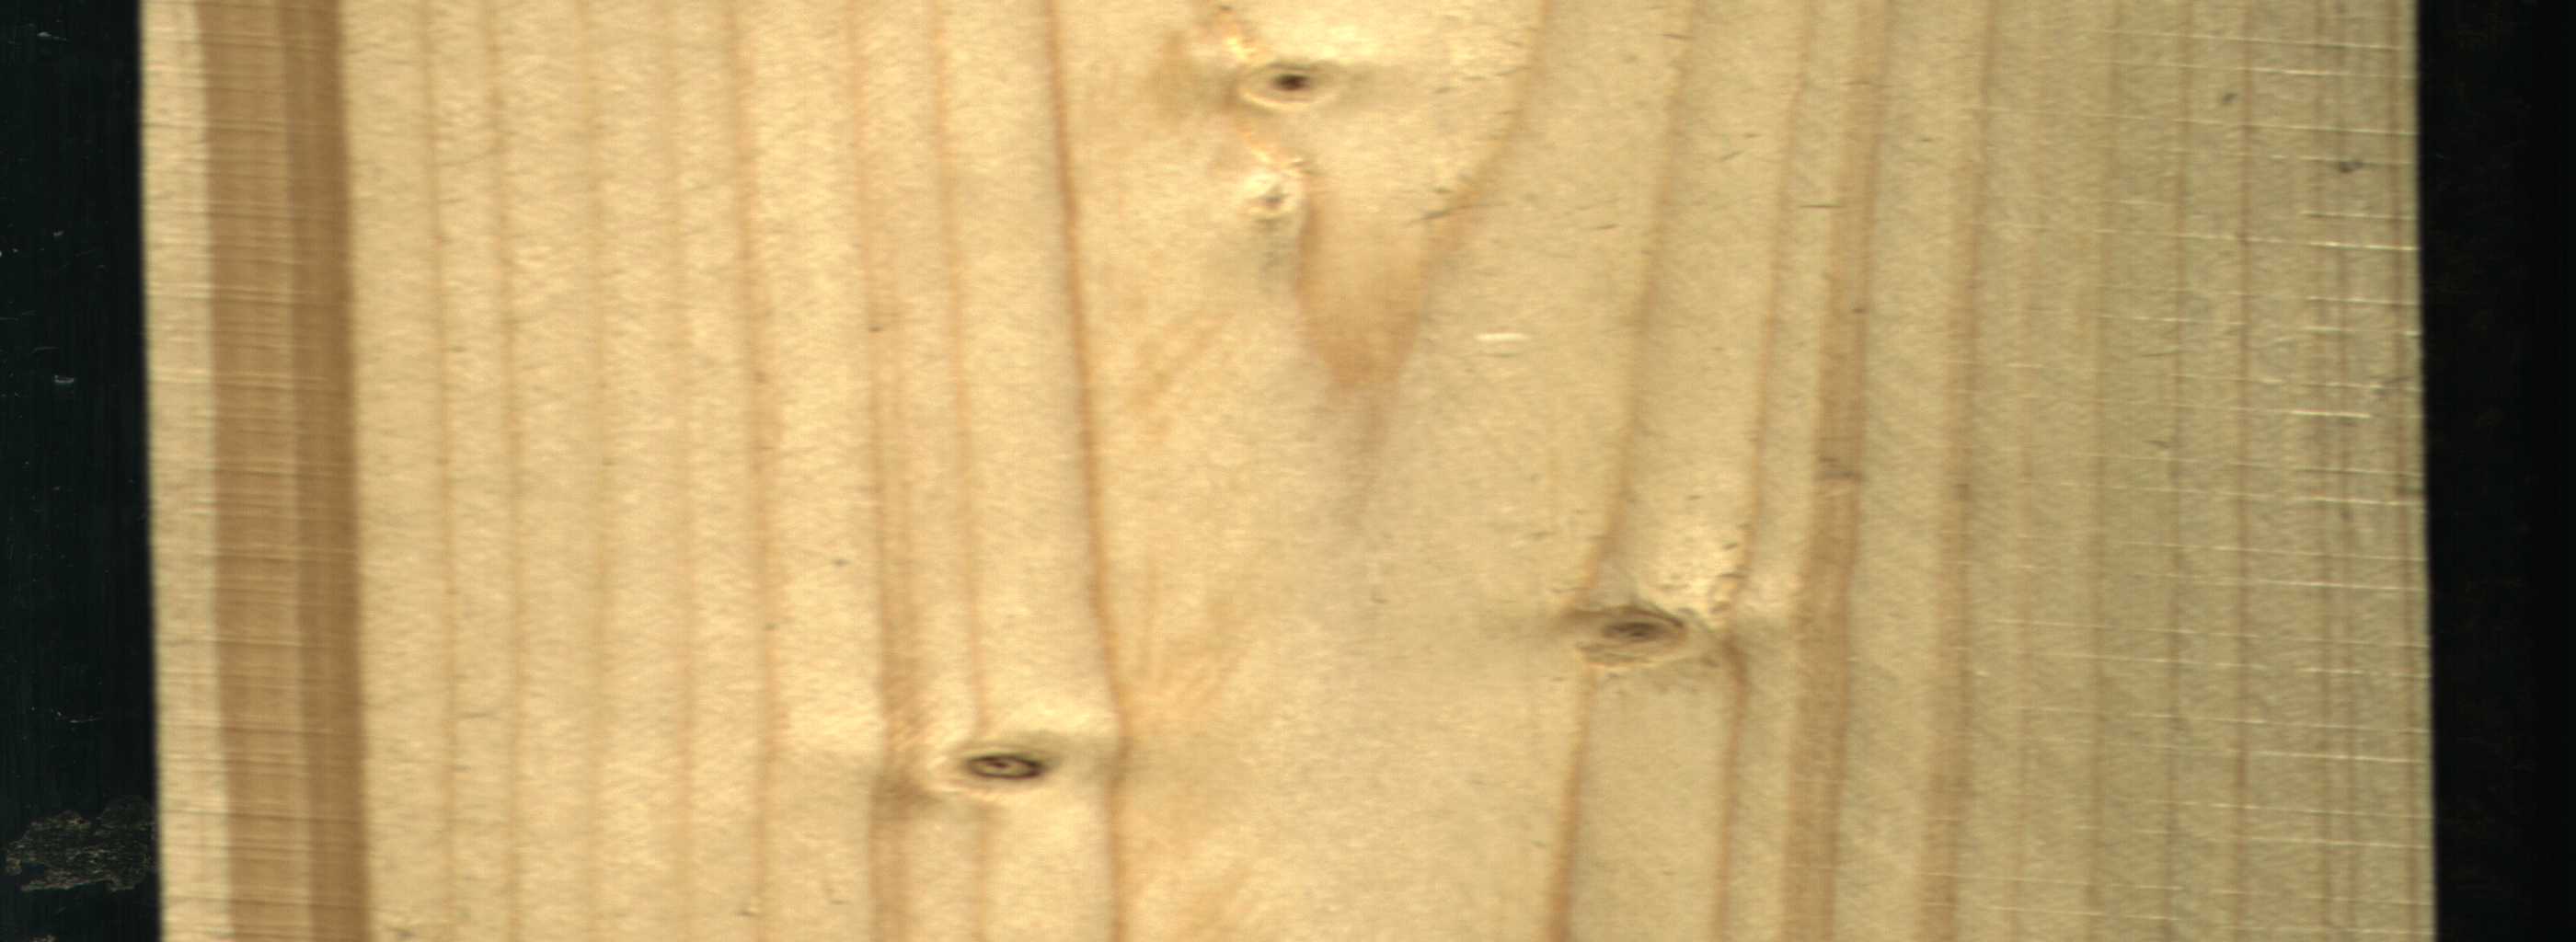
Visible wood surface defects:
Quartzity
Live_Knot
Live_Knot
Live_Knot